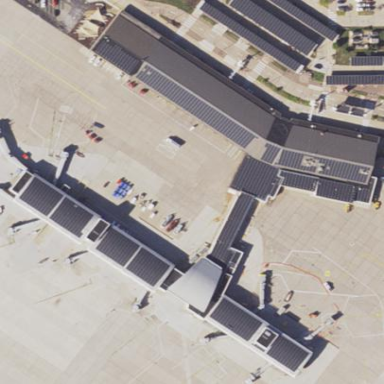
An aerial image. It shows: Terminal building located at airport.